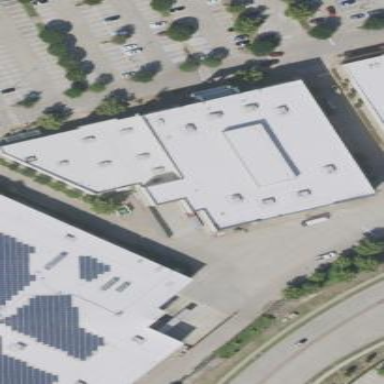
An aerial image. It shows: Flat-roofed retail building.